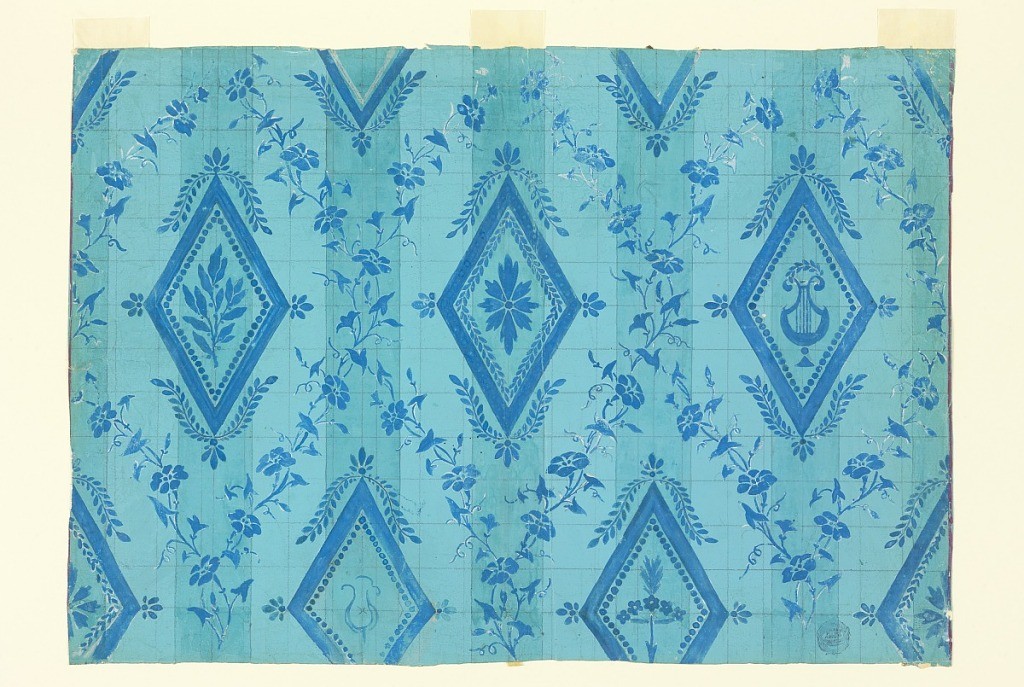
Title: Design for a Wallpaper
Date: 1815–30
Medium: Brush and gouache, graphite on paper
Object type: Drawing
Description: Flower stems in pointed ovoidal scheme with lozenges in which alternate: a leaf rosette with a laurel bough and with a lyre in one row, and in the other, the leaf rosette with the lyre and an arrow in a wreath; lateral purple stripes.